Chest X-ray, PA view. Patient: 53 years old, sex M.
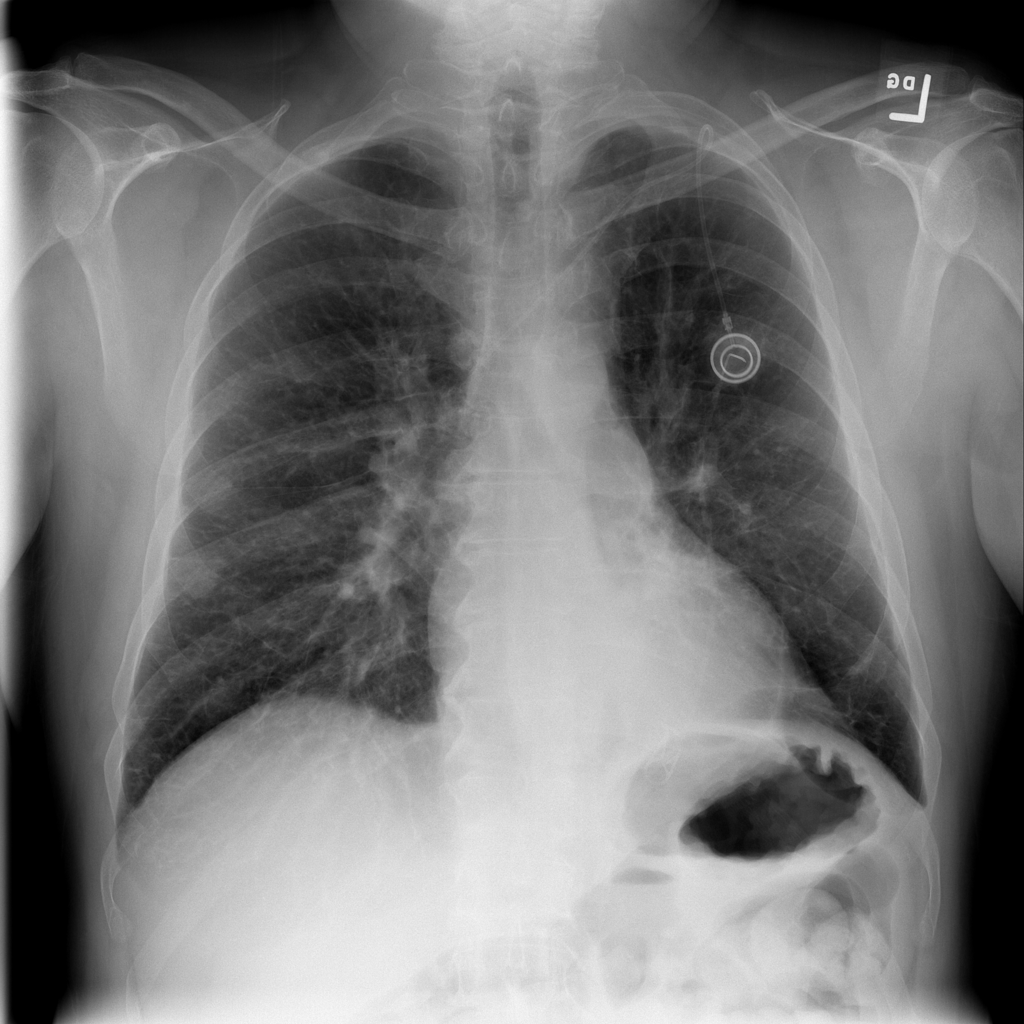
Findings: No Finding